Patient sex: M
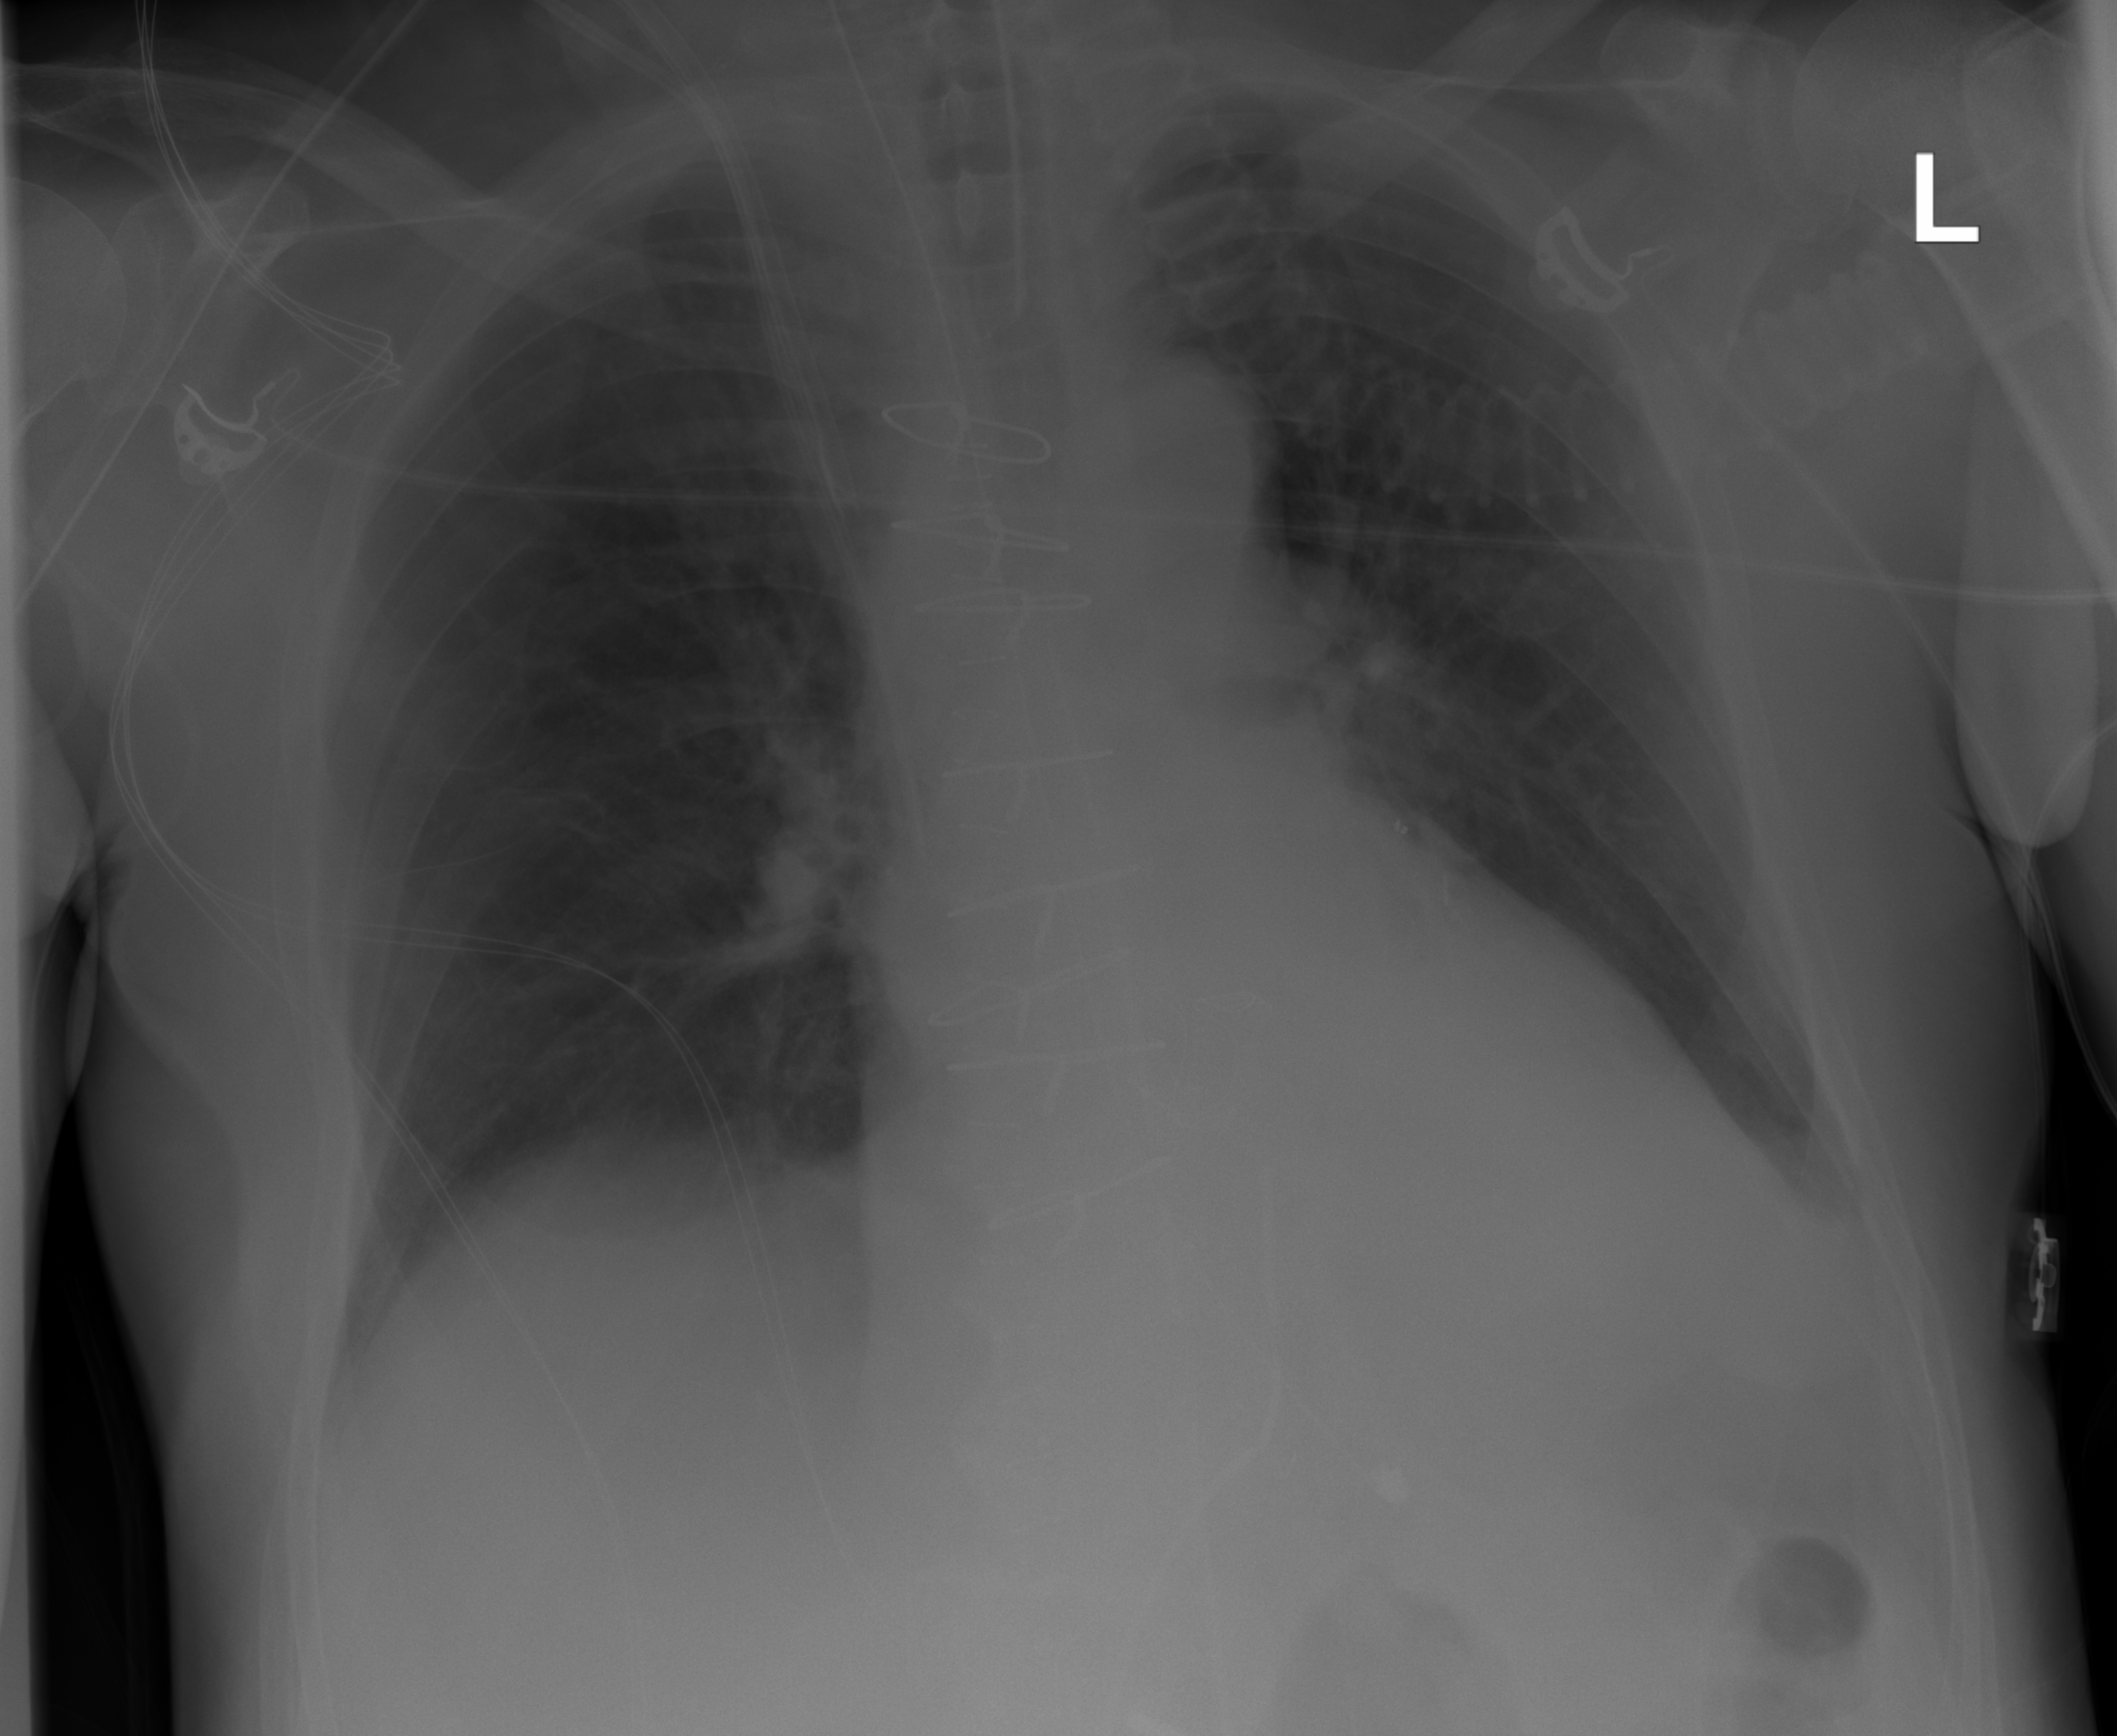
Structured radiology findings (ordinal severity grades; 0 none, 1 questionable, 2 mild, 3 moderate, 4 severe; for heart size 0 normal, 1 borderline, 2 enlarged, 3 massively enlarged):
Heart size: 1
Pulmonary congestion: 0
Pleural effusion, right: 0
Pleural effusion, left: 0
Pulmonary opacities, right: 0
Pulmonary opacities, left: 0
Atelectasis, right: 0
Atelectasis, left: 0